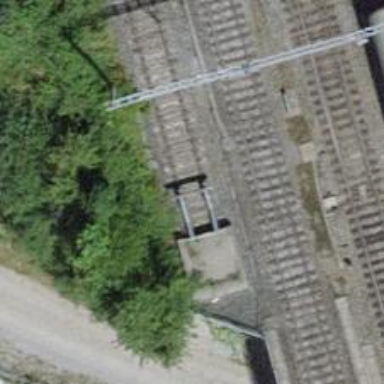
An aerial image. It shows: Railway buffer stop.